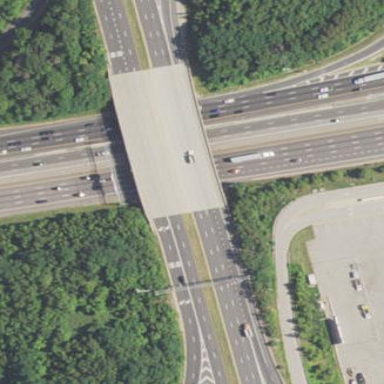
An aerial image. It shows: Man-made bridge.